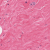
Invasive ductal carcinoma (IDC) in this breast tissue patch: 0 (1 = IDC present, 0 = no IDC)